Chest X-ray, PA view. Patient: 35 years old, sex F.
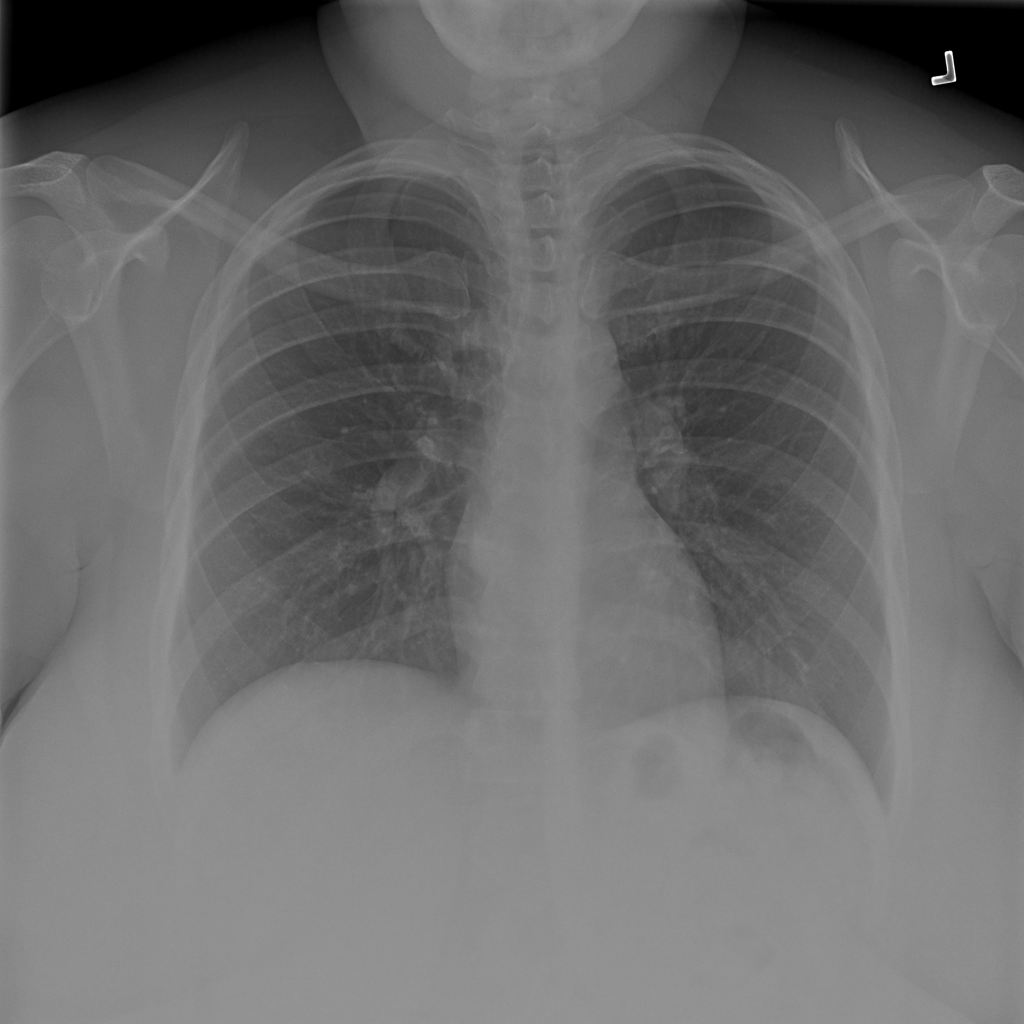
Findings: No Finding